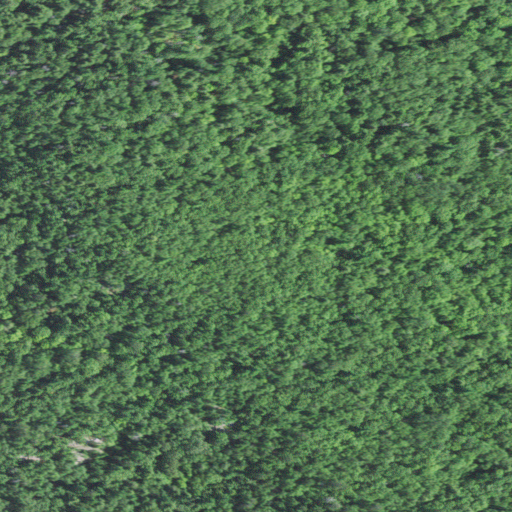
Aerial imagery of mountain in Michigan named Mount Ida containing mixed forest, evergreen forest, and deciduous forest